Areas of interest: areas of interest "Shopping Mall"
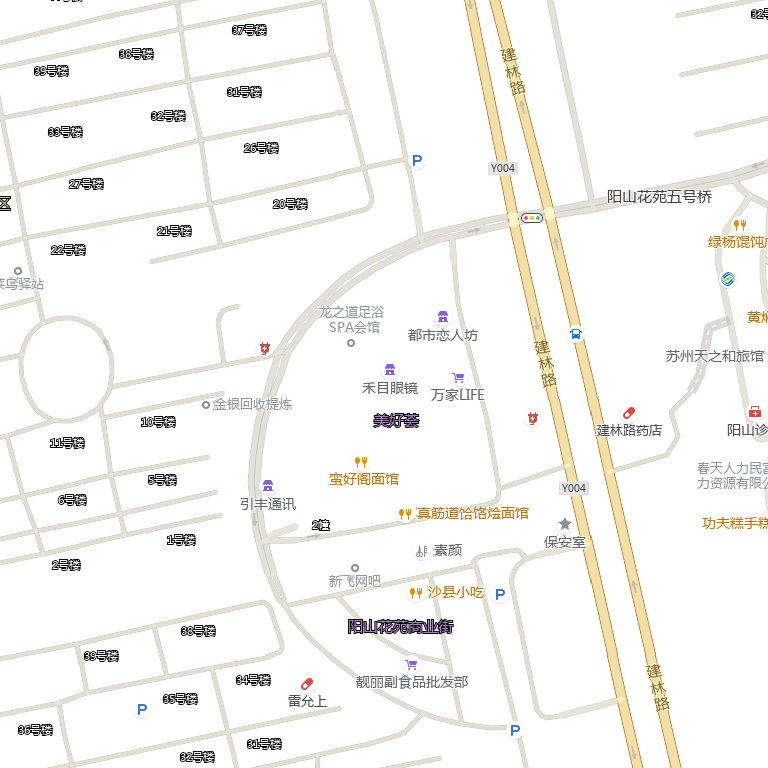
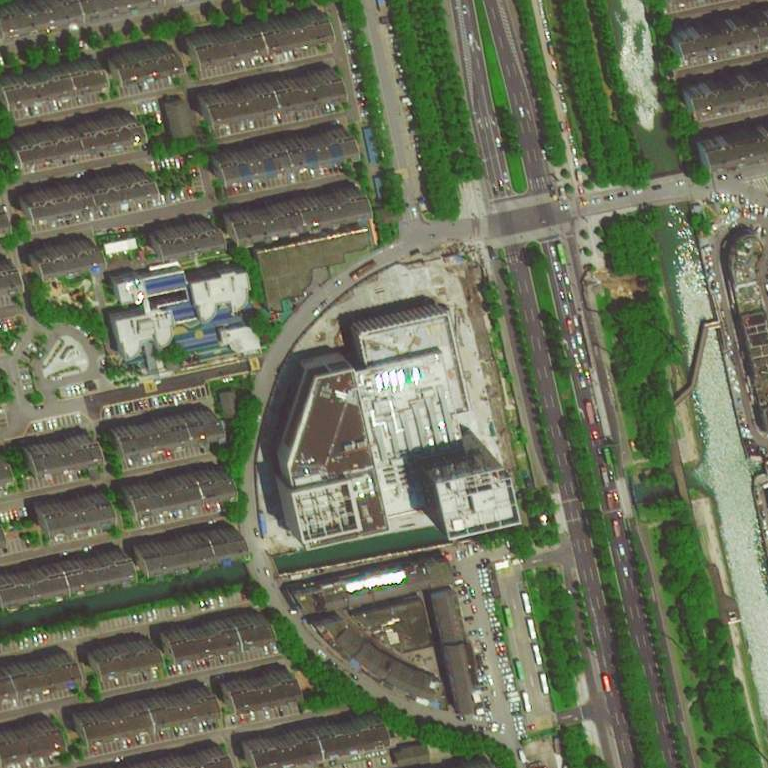